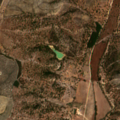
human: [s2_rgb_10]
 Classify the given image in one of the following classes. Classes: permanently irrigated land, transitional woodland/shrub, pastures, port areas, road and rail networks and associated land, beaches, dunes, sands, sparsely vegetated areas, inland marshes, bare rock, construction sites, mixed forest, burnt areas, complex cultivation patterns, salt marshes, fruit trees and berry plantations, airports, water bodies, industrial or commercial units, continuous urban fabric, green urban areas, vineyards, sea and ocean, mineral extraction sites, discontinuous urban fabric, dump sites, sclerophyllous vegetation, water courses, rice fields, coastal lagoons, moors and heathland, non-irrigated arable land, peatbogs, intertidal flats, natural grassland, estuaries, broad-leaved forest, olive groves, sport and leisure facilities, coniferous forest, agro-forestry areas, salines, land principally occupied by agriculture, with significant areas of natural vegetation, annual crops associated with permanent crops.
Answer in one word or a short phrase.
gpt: non-irrigated arable land, broad-leaved forest, transitional woodland/shrub